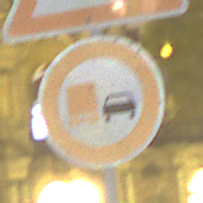
Verkehrszeichen: UeberholverbotKraftfahrzeuge
Zusatzzeichen oben: FlugbetriebLinks
Umgebung: Outdoor, Urban
Tageszeit: Night
Wetter: Overcast
Licht: Artificial
Jahreszeit: NotSpecified
Kontrast: HighContrast